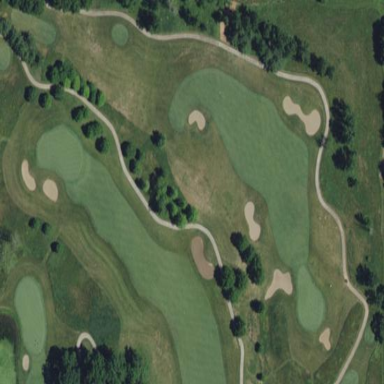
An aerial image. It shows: Rough area in golf course.